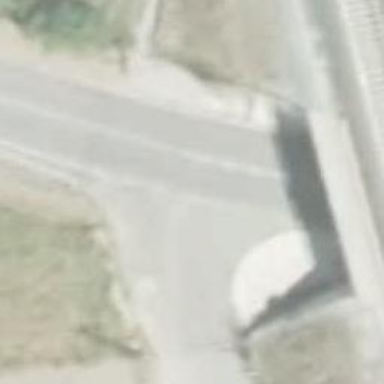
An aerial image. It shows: Unmarked crossing on footway.